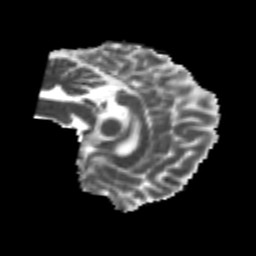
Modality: MD
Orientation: sagittal
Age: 20
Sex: male
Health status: healthy
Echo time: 0.074 s